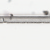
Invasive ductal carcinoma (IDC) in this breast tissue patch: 0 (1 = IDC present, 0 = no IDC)